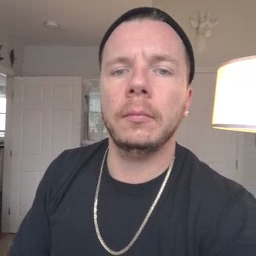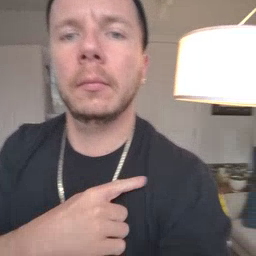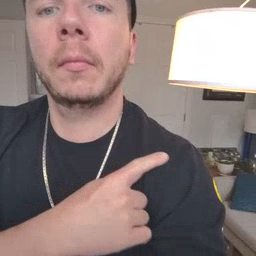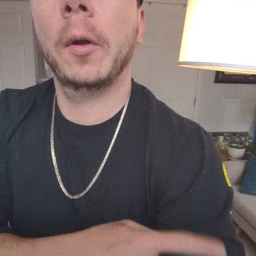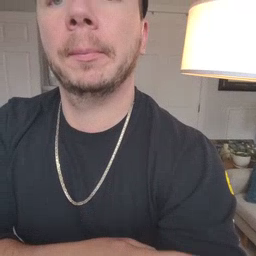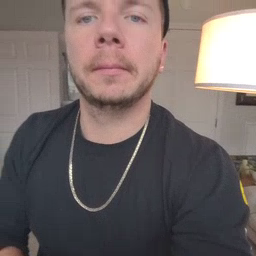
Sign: arm